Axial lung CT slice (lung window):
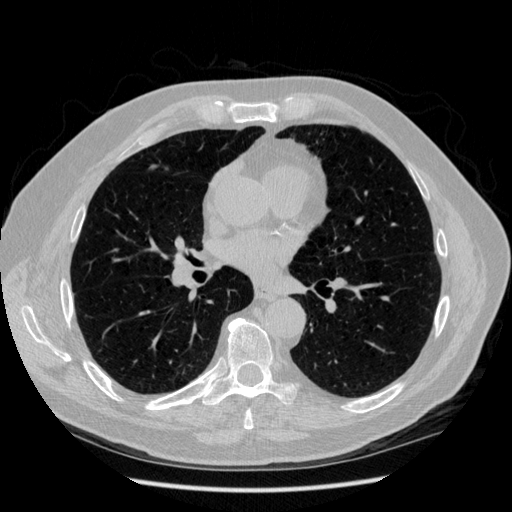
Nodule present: yes
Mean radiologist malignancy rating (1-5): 2.5